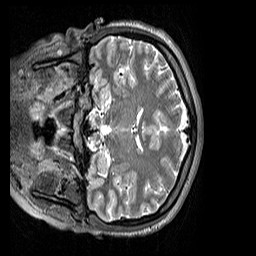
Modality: T2w
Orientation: coronal
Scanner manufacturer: siemens
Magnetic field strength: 3 T
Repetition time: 3.2 s
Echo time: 0.406 s